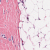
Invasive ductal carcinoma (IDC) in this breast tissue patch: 0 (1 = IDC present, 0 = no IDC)